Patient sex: M
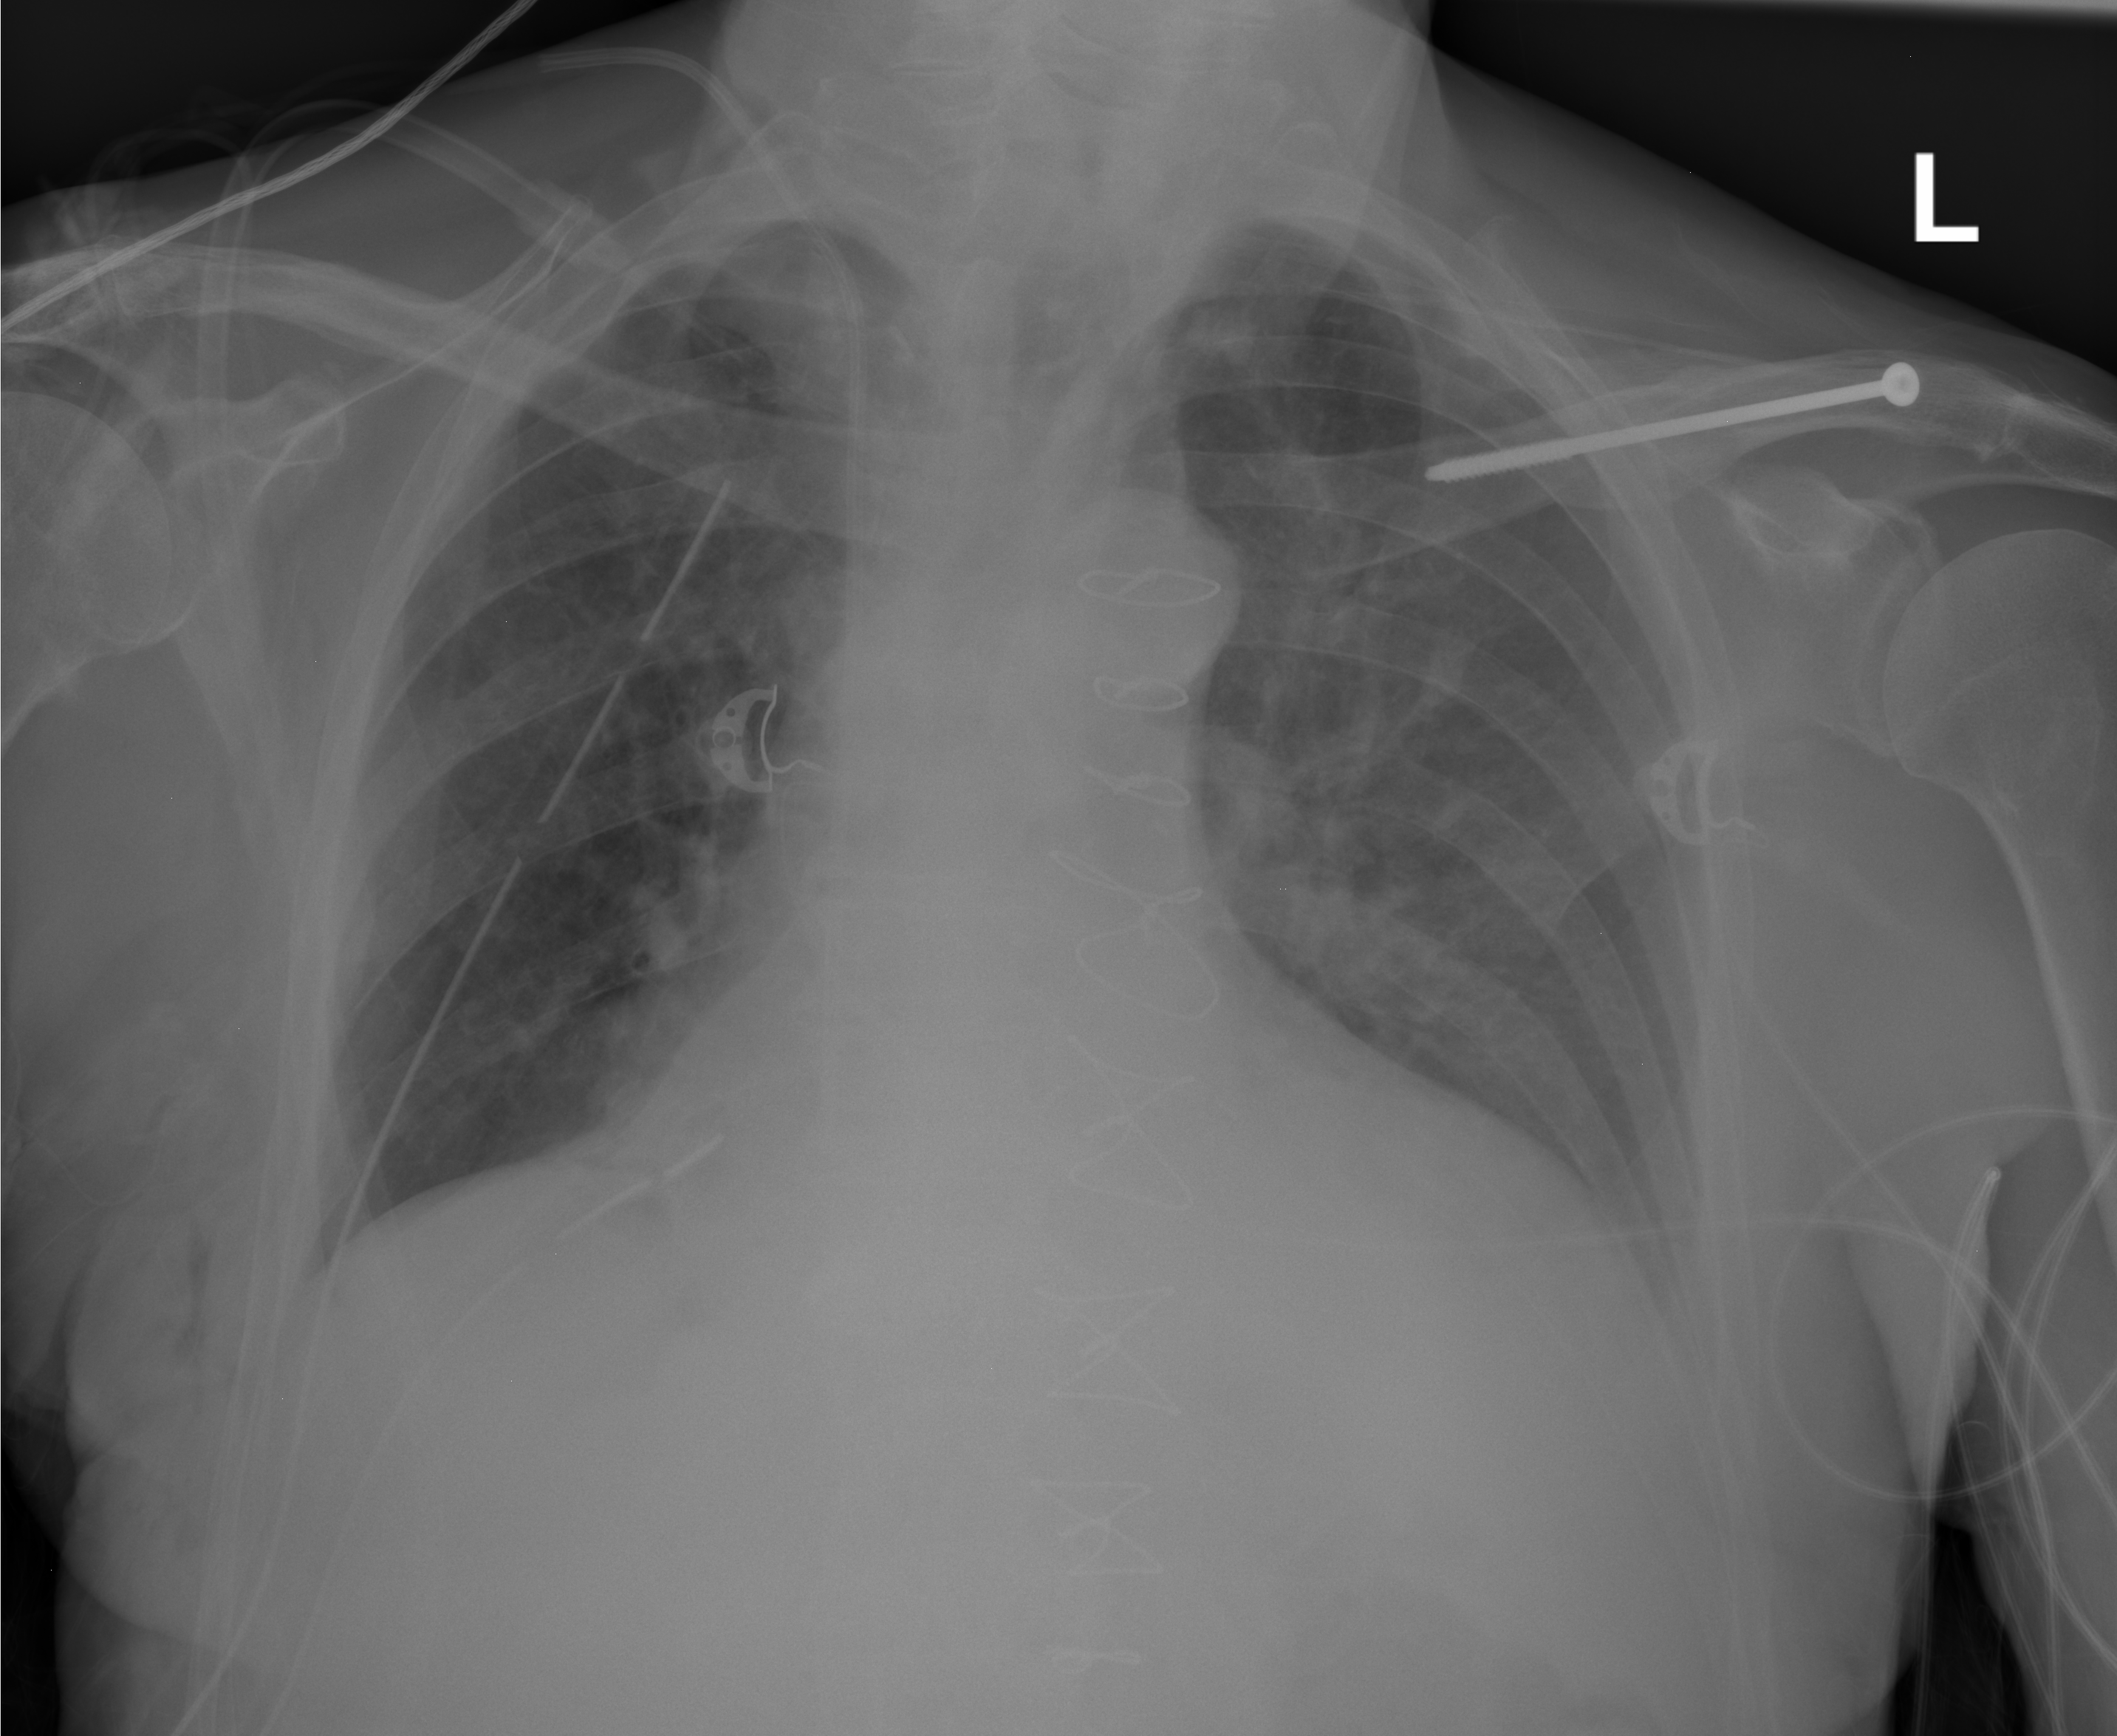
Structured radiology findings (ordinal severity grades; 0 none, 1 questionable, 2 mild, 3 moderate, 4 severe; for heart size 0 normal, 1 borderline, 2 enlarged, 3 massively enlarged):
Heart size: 0
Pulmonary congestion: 0
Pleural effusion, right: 0
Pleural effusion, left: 0
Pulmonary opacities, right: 0
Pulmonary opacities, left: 2
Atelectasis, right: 0
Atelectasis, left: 0